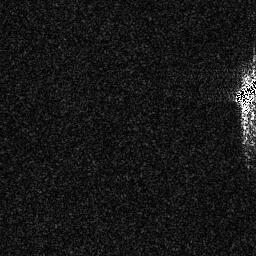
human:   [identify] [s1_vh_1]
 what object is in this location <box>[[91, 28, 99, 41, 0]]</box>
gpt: <ref>1 medium ship at the right</ref>